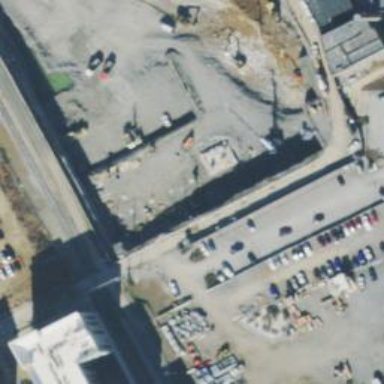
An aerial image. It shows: Parking area with gravel surface.